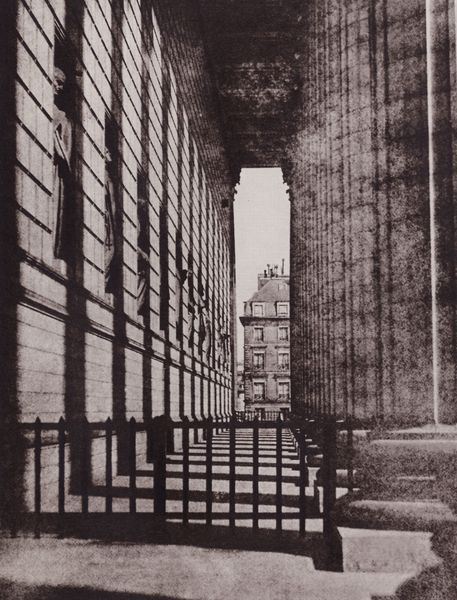
Titel: Säulengang an der Madeleine
Künstler: Hippolyte Bayard
Schlagwörter: himmel, schatten, weiß, stadt, fenster, grau, licht, pfeiler, schwarz, säule, säulen, tür, blick, dach, gebäude, haus, schloss, weg, wolke, zaun, muster, wand, architektur, barock, sockel, stein, steine, feld, felder, gatter, gitter, sonne, boden, figur, decke, rund, stock, vorbau, garten, statue, schlagschatten, bogen, fassade, italien, passage, perspektive, pflaster, türen, fußboden, fläche, flächen, dächer, giebel, mauer, schornsteine, ziegel, linien, massiv, backstein, hof, wolkenlos, beleuchtung, sepia, figuren, treppe, arch, architecture, column, columns, pillow, white, window, black, dark, gray, grey, modern, old, wall, windows, streifen, durchgang, floor, geländer, perspective, railing, stufe, glatt, podest, monumental, hoch, tor, flucht, foto, fotografie, photographie, eingang, gang, arkade, innenhof, loggia, durchblick, höhe, palast, balustrade, linie, beton, dache, mauerwerk, schwarz-weiss, kapitell, photo, rustika, geometrisch, sims, öffnung, maserung, gesims, gitterstäbe, stäbe, eiß, statuen, anwesen, gut, gutshof, mauern, walmdach, portikus, greek, man, roman, sky, stone, building, house, distance, houses, roof, kanneluren, einfahrt, etagen, schattig, tempel, museum, america, light, porch, side, view, basis, paper, black and white, fotographie, stockwerke, shadow, monochrome, schaft, french, geometrie, bau, glass, jugend, monument, fotografi, fence, town, marble, sunlight, italy, outside, säulenhalle, kaserne, backsteine, bauwerk, fensterband, photografie, city, day, nischen, durchfahrt, srchitektur, antique, archway, sockelzone, nischenfiguren, wandelhalle, vorhalle, erdgeschoss, gebaude, balluster, kanelluren, buildings, facade, gate, statues, gallery, statur, lines, classicism, figure, shadows, space, chimney, pillar, sidewalk, urban, neoclassical, öffnunf, contrast, rhythm, outdoor, grid, row, fotograafie, alley, konkret, doric, hallway, photograph, photography, black & white, gewolbe, base, vanishing point, europe, fluchtung, gemäuer, gesimsband, gross, konkrete, logia, portikus*, schwarzuw, simsband, sälenhalle, historic, sculptures, vista, niche, grand, collonade, arcade, stüze, colonnade, antic, bars, pillars, grainy, classicist, portico, vanishing, tunnel, archways, rustic, central, tone, ritme, rithm, sclptures, black and white photo, philosophers, exteroir, neo-classicism, daytime, railings, opaque, windoes, chicago, fense, glancing light, grandiose, architecutre, archcitechture, vertical line, frame within a frame, multistorey